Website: crate-barrel
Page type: billing-address
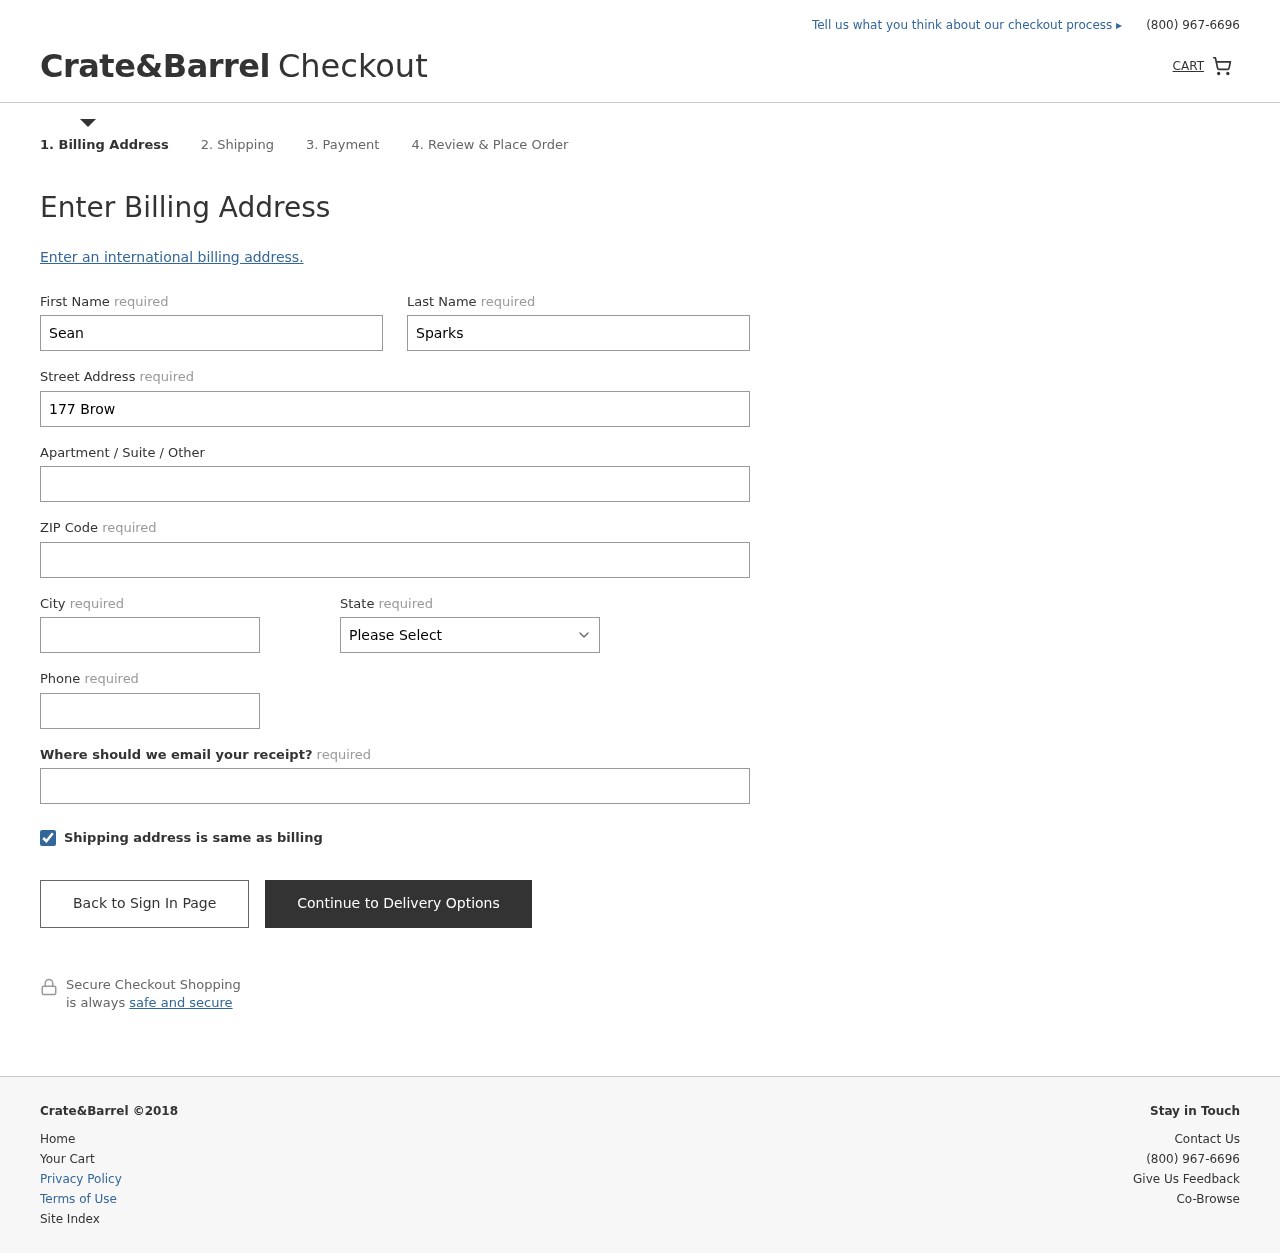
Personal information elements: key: PII_STATE
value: Texas
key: PII_FIRSTNAME
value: Sean
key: PII_LASTNAME
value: Sparks
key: PII_STREET
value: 177 Brown Spurs Apt. 993
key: PII_STREET2
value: Apt. 042
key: PII_POSTCODE
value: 62969
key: PII_CITY
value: Danielfort
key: PII_PHONE
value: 7766956669
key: PII_EMAIL
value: sean_sparks@gmail.com